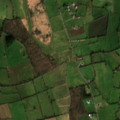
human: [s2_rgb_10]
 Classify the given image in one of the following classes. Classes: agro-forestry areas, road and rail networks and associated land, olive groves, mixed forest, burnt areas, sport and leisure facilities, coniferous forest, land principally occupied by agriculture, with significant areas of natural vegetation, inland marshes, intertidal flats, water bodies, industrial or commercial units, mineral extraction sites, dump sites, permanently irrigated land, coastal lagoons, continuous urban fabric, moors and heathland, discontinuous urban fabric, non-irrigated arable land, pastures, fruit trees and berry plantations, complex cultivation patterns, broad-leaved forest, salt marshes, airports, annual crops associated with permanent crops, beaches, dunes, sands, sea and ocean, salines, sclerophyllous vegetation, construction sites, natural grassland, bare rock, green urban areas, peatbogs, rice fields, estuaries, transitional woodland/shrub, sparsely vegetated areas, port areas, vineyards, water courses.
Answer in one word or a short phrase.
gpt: mineral extraction sites, pastures, transitional woodland/shrub